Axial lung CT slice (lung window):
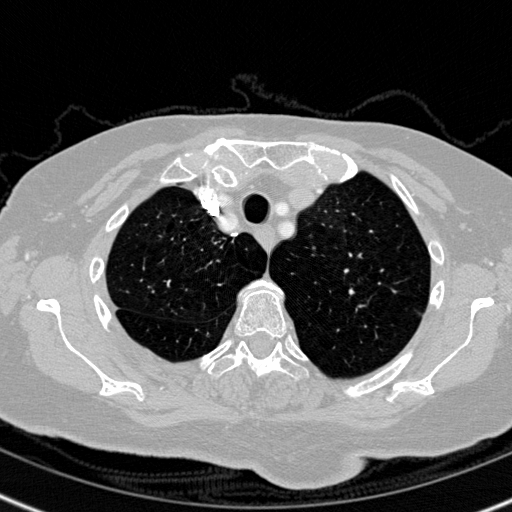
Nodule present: no